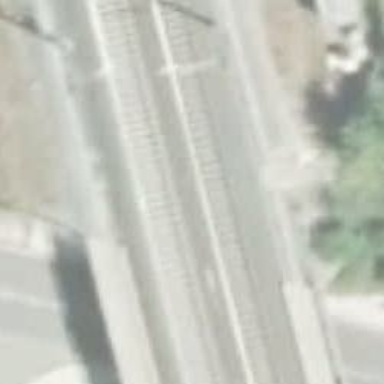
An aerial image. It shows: Bridge over railway with electrified contact lines.